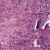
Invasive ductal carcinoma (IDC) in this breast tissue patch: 1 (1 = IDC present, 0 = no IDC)